Question: <URL>
The accepted answer to this question in short: YES...
...but what about something like this:

I can't really think of different & better solution. The example is from SurveyMonkey and uses tables too.
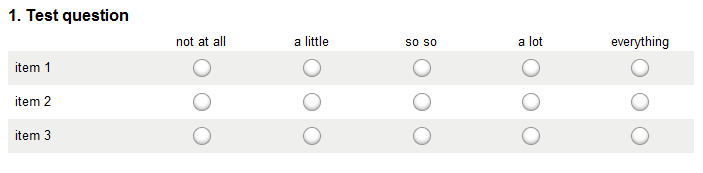
Answer: This type of question leads more to opinions than to hard and fast facts, but I would say that in this case it's definitely OK to use tables -- you're wanting a tabular display of information.
Just use the table tag and don't let people make you feel guilty for it :-)